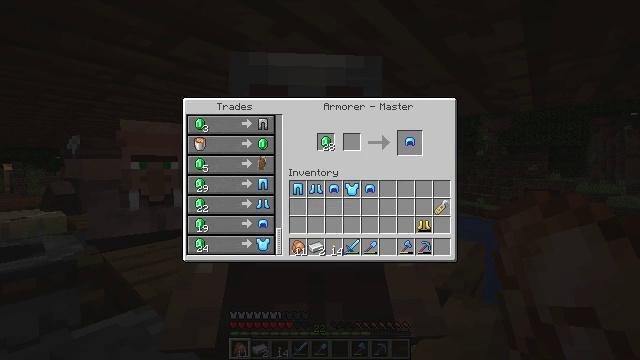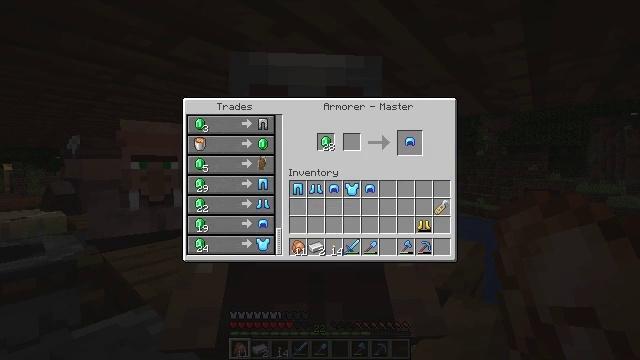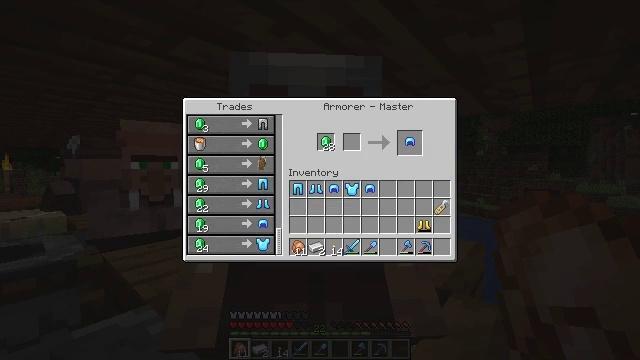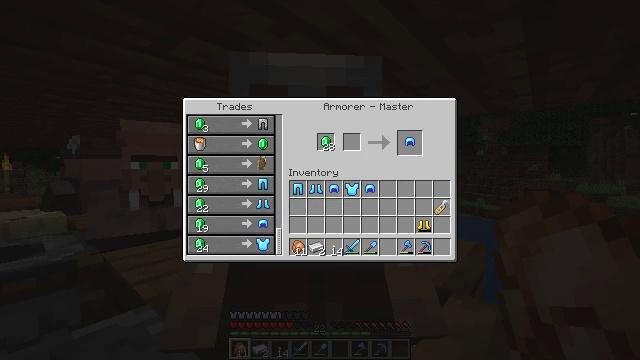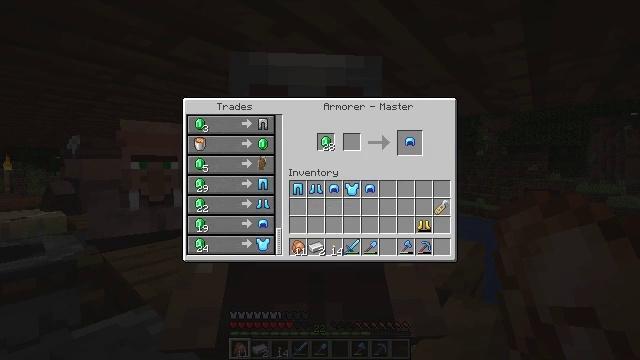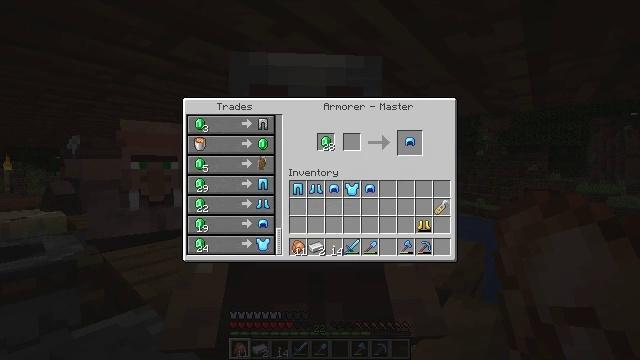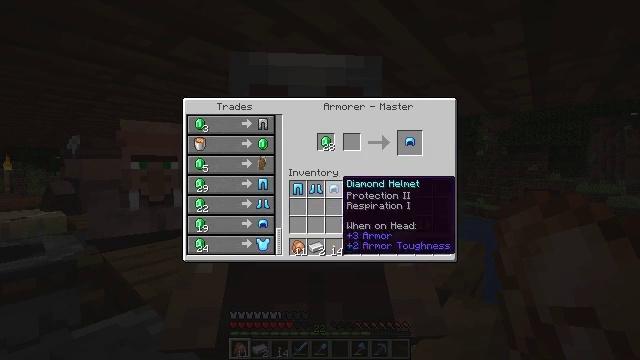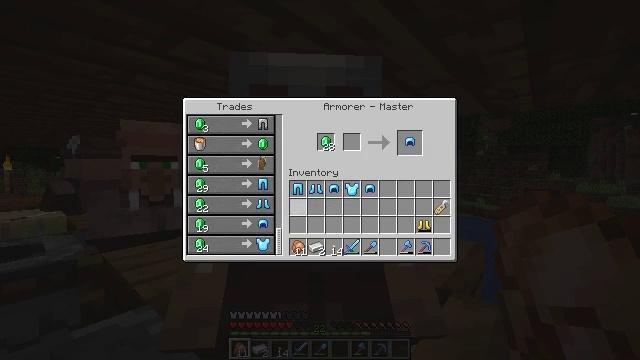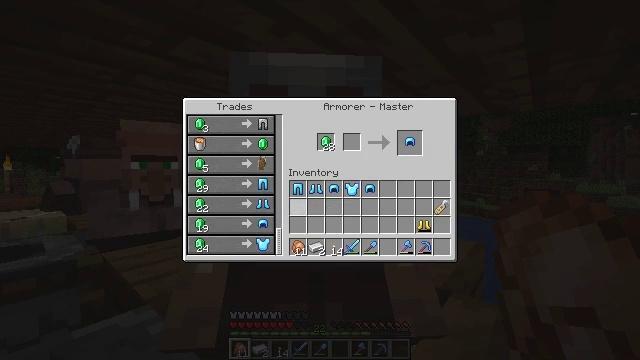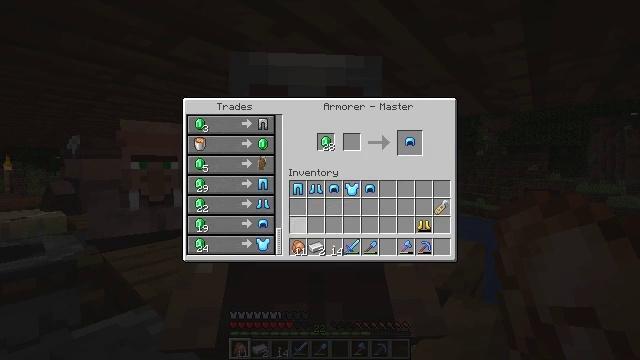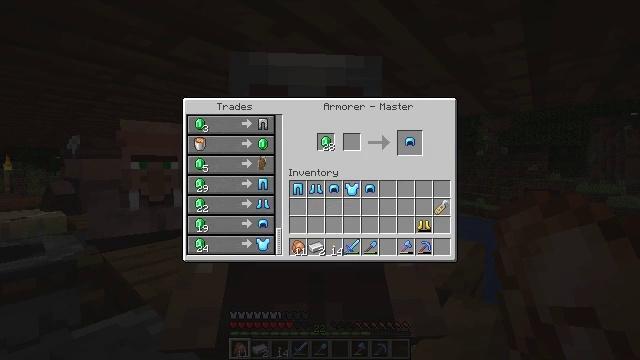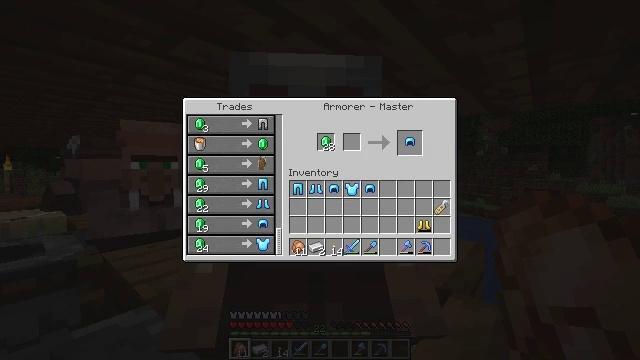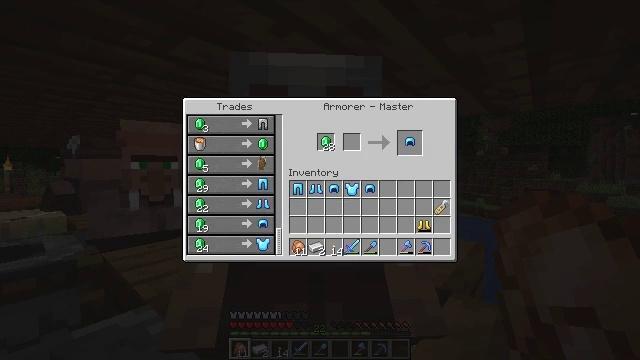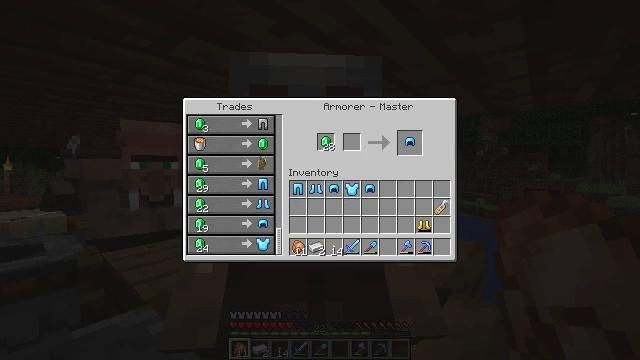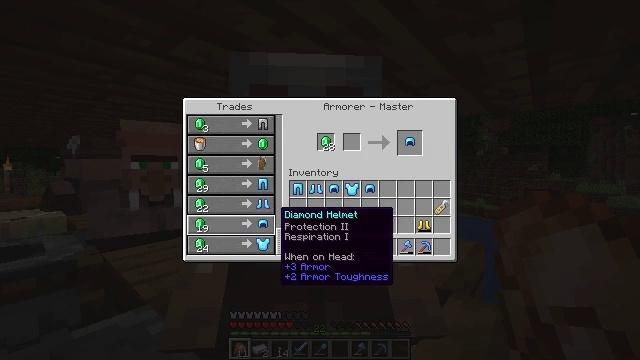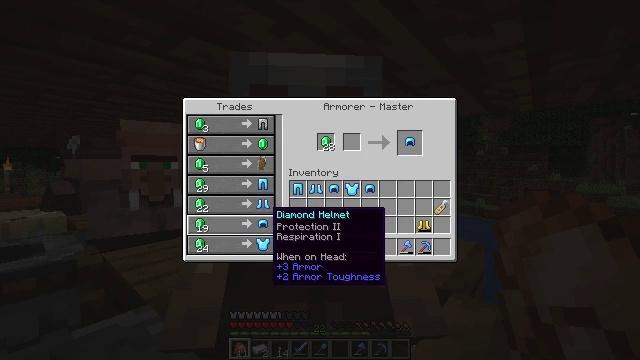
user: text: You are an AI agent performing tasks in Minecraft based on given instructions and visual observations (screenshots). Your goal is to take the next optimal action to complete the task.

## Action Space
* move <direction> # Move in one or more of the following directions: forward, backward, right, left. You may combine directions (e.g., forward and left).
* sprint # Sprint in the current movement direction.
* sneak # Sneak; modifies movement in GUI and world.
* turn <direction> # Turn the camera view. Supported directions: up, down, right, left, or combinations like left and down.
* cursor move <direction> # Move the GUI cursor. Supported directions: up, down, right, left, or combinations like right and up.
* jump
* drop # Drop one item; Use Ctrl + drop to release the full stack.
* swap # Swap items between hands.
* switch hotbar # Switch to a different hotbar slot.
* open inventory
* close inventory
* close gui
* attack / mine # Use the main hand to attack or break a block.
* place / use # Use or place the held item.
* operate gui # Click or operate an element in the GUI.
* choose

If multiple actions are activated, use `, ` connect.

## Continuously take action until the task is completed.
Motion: motion action
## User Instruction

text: Craft a diamond helmet.
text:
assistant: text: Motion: no_op
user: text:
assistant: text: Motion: no_op
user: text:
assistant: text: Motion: no_op
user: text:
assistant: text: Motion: no_op
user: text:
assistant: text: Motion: cursor move left
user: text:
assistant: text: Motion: cursor move left and down
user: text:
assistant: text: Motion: cursor move left and down
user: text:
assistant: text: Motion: cursor move left
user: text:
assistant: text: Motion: no_op
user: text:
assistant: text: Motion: no_op
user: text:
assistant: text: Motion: cursor move left
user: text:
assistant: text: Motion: no_op
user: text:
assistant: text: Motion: no_op
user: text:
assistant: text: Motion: no_op
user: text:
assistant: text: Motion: cursor move left
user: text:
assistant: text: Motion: no_op
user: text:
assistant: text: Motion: no_op
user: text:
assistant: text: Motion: operate gui
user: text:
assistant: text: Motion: operate gui
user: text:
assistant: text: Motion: operate gui
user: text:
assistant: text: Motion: no_op
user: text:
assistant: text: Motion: no_op
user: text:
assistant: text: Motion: no_op
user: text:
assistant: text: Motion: cursor move right and up
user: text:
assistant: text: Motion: cursor move right and up
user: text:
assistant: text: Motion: cursor move right and up
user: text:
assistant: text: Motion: cursor move right and up
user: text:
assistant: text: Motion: cursor move up
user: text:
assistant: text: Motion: no_op
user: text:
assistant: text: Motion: no_op